Interaction volume radius: 5 \u00c5
Interaction volume height: 30 \u00c5
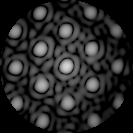
Disorder parameter: 0.1268